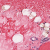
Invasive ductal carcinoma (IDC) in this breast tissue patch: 0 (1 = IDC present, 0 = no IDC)